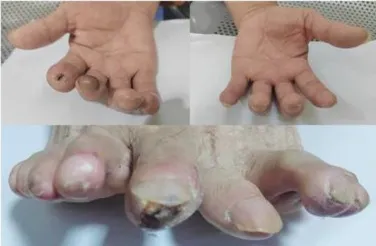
6 months later, fingers show no significant livedo reticularis and necrosis.
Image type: medical_photograph (other_medical_photograph)